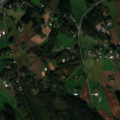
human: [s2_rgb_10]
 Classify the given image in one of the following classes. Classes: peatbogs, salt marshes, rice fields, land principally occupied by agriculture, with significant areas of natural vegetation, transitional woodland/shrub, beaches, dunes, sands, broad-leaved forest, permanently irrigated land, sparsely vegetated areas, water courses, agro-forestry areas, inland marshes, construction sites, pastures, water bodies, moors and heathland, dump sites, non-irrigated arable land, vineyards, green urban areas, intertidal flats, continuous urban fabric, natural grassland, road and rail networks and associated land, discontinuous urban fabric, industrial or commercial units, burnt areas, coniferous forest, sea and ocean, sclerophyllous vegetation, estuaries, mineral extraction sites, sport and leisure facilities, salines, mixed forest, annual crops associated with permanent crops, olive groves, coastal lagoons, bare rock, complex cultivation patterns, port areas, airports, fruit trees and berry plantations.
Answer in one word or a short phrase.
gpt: discontinuous urban fabric, non-irrigated arable land, land principally occupied by agriculture, with significant areas of natural vegetation, broad-leaved forest, mixed forest, transitional woodland/shrub